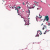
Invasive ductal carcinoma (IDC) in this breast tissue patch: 0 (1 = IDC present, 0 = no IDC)